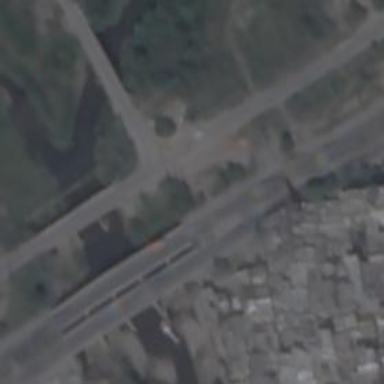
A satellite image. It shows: Trunk highway bridge.